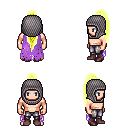
a pixel art fantasy rpg character, male body template, human, light skin, maroon tattered cape, metal pants, gold extra-long topknot hairstyle, chain hood, maroon shoes, four views (front, back, left, right), 2x2 character sprite sheet, small pixel art, hard edges, no anti-aliasing